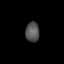
Tissue: lung
Cell type: Epithelial cells
Senescence score: 0.2386
Nuclear area (px): 270
Mean DAPI intensity: 83.289